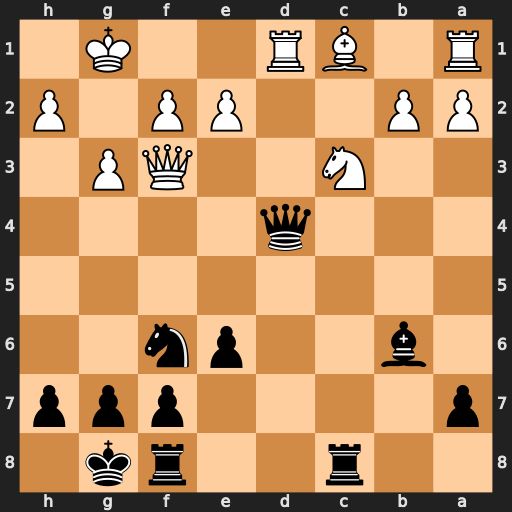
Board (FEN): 2r2rk1/p4ppp/1b2pn2/8/3q4/2N2QP1/PP2PP1P/R1BR2K1
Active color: b
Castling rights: -
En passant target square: -
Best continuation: Rxc3 Rxd4 Rxf3 exf3 Bxd4